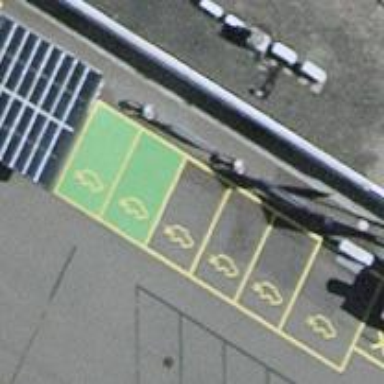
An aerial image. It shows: Charging station.